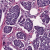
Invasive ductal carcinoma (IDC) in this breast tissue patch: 1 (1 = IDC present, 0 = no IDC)